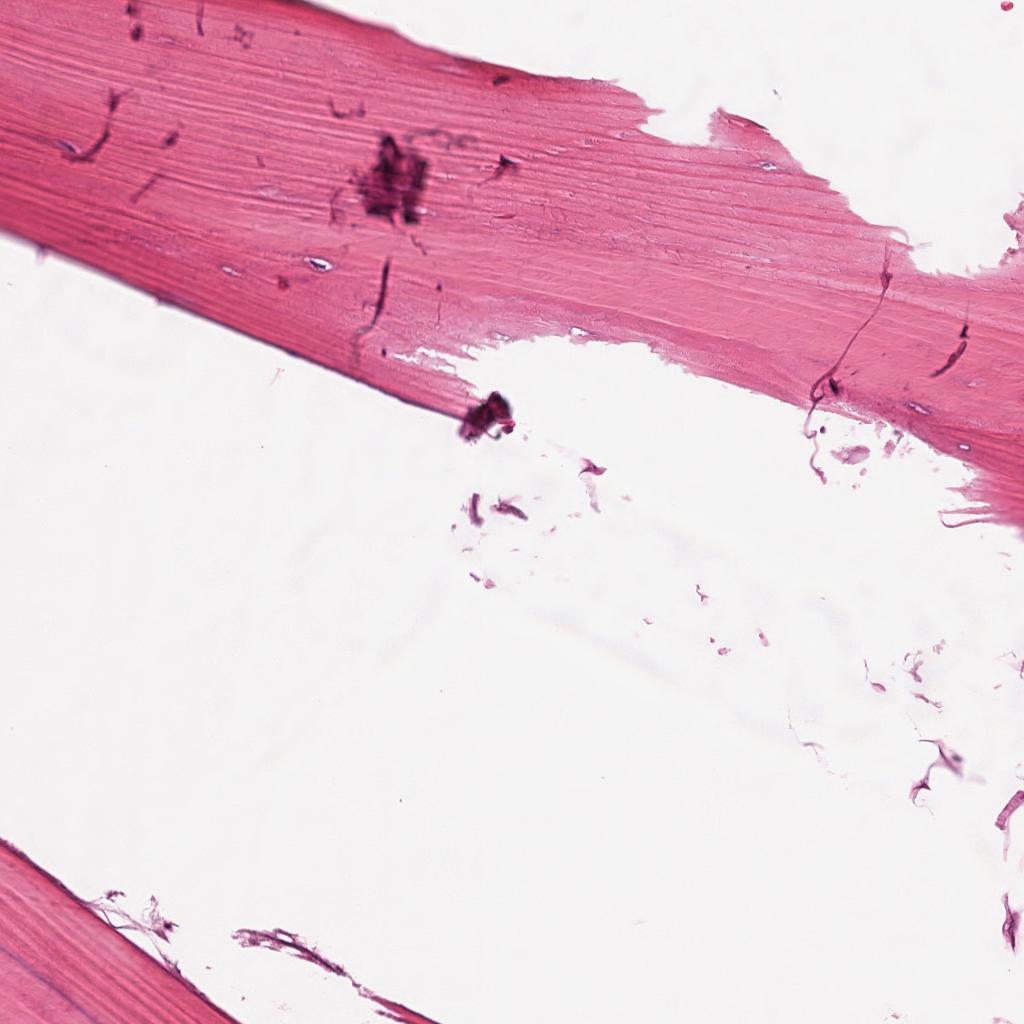
Label: Non-Tumor